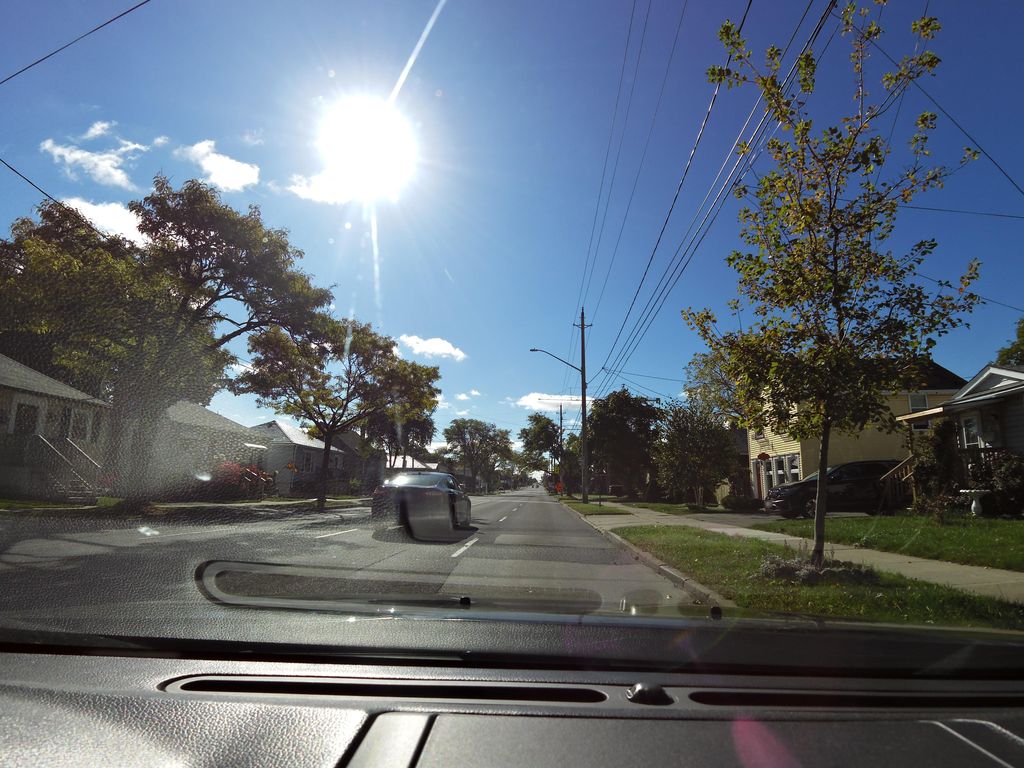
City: hamilton